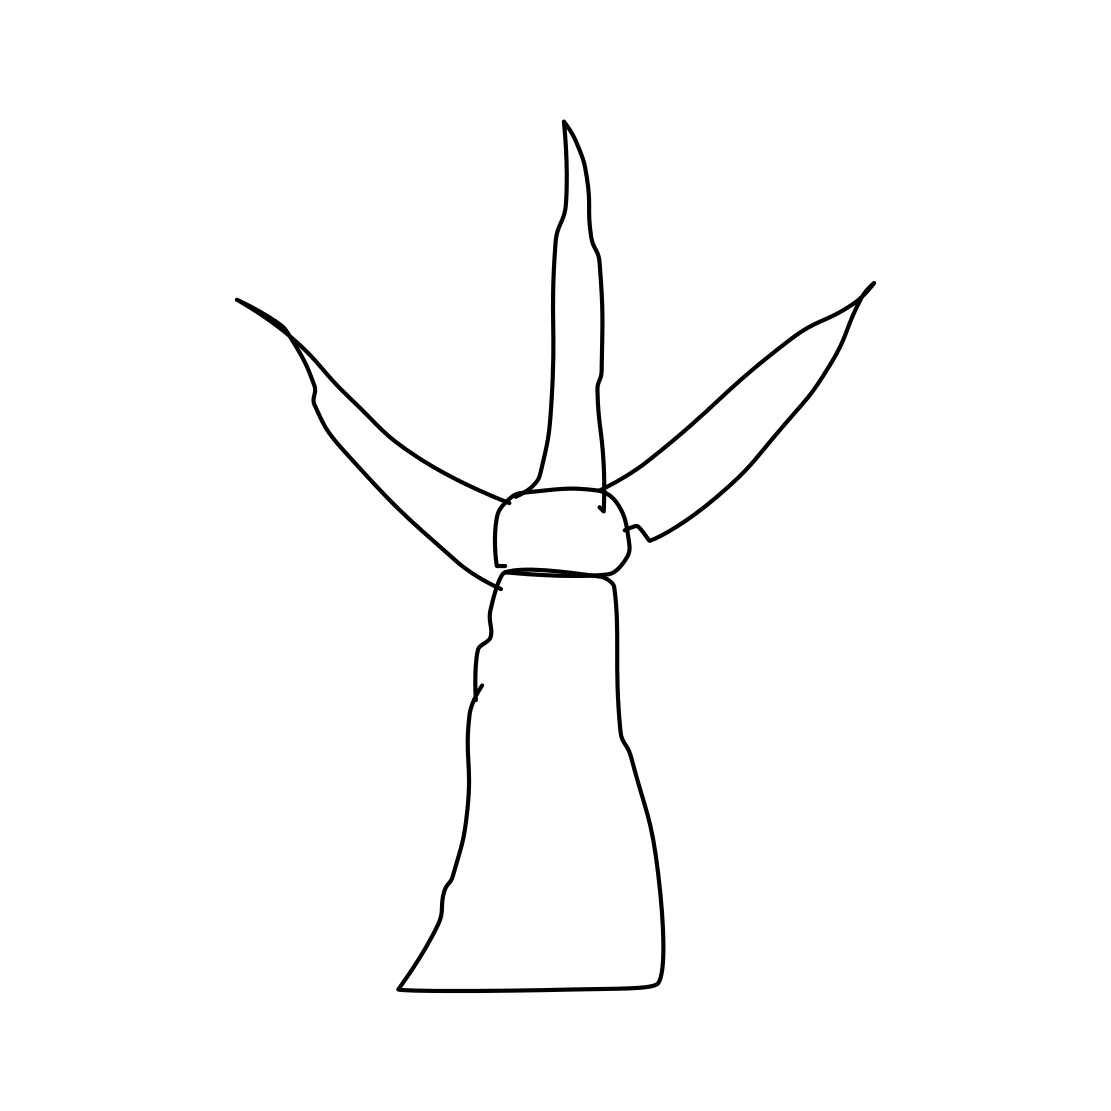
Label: windmill